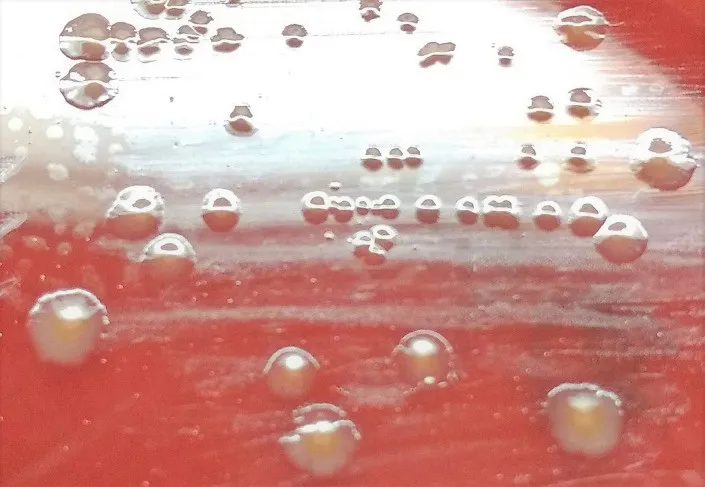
C. Ramosum
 colonies on Brucella blood agar.
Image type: pathology (h&e)